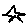
Label: star